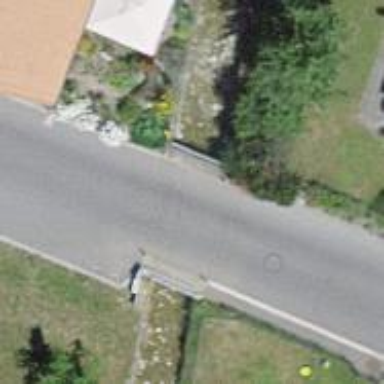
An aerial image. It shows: Unclassified road with asphalt surface crossing bridge.